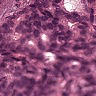
Metastatic tissue present: yes